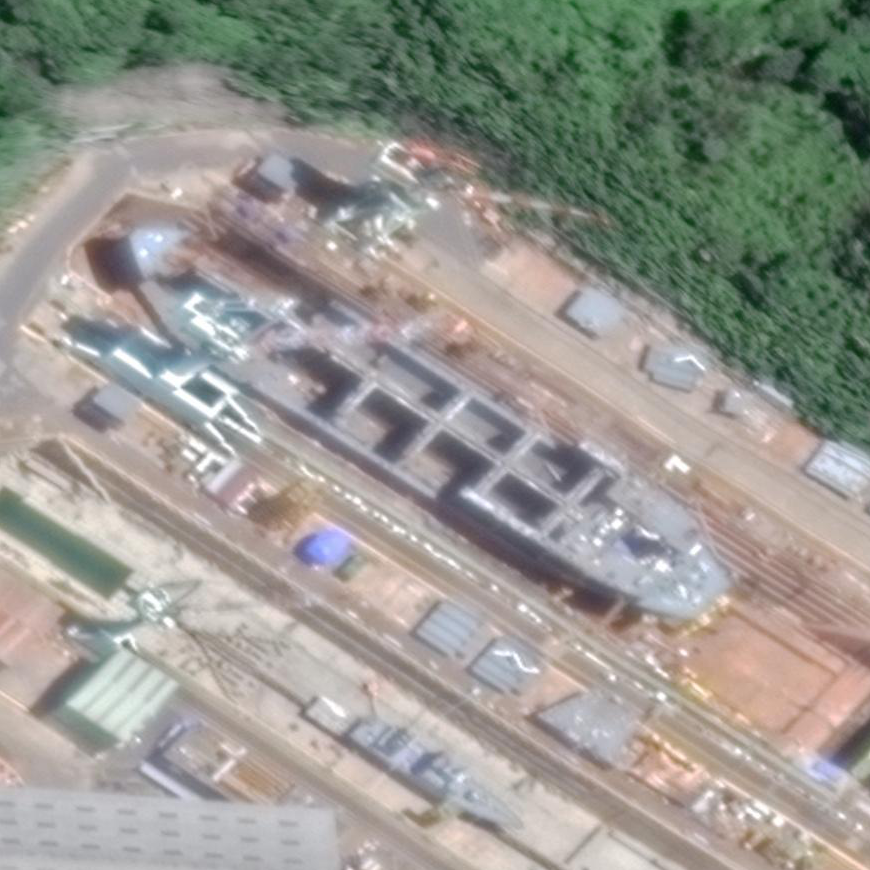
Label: Cargo_ship